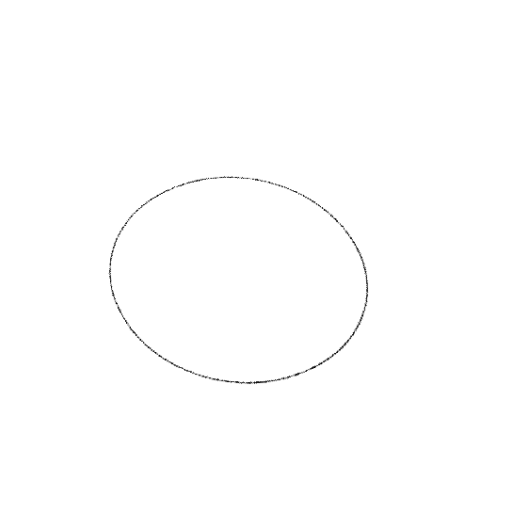
Crossing number: 0